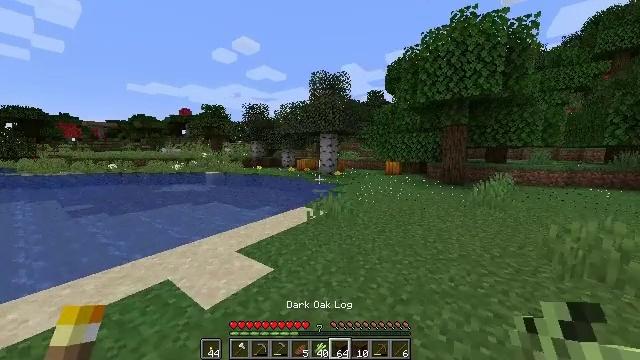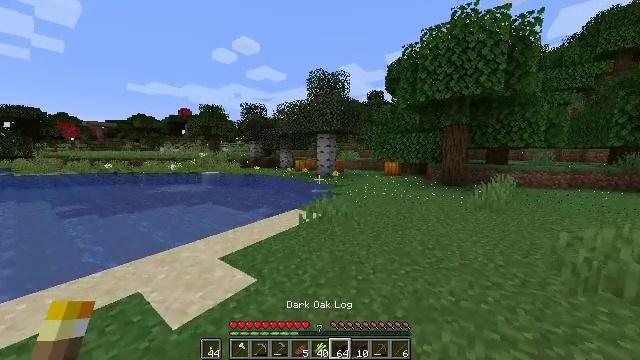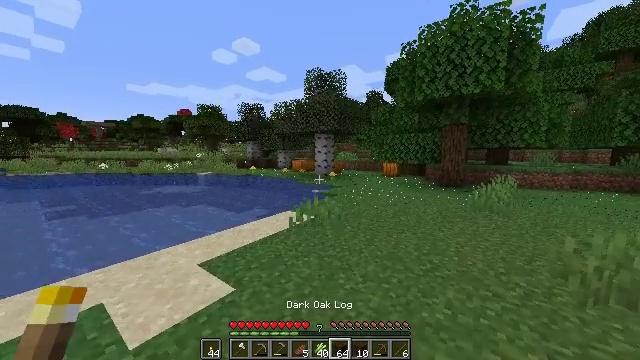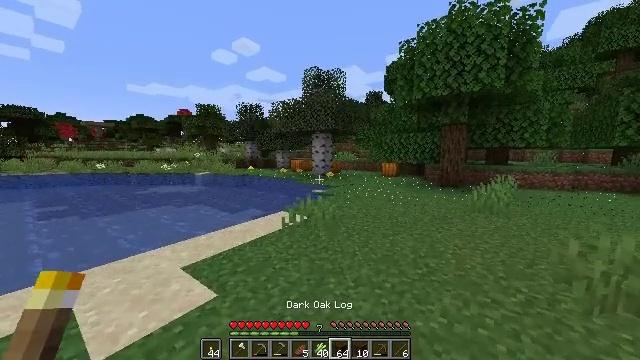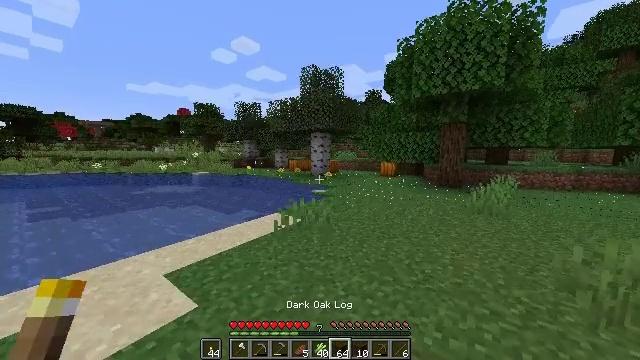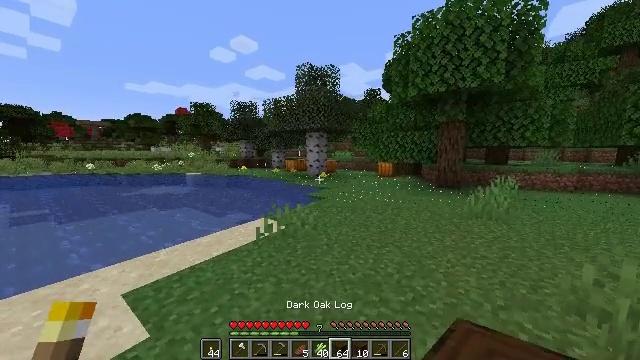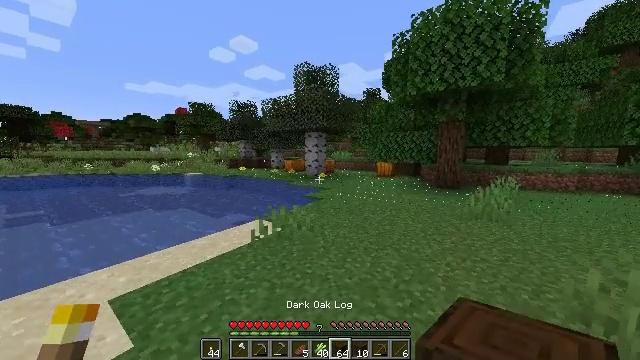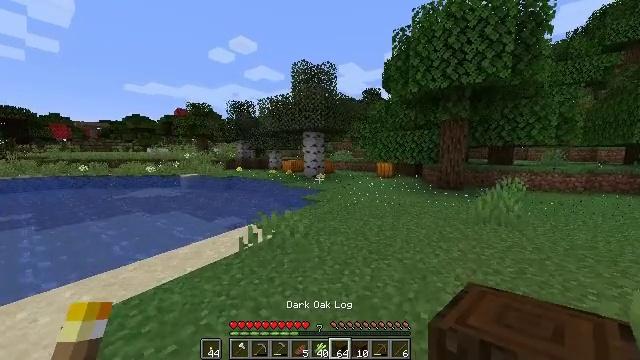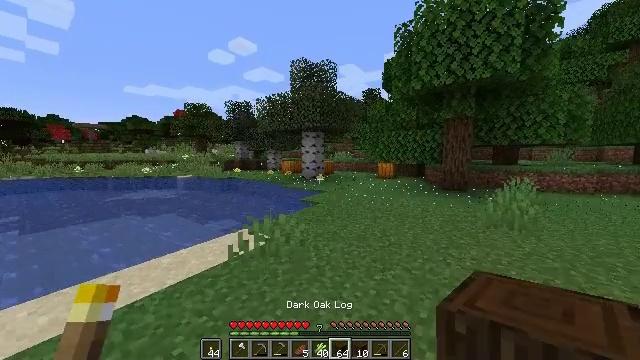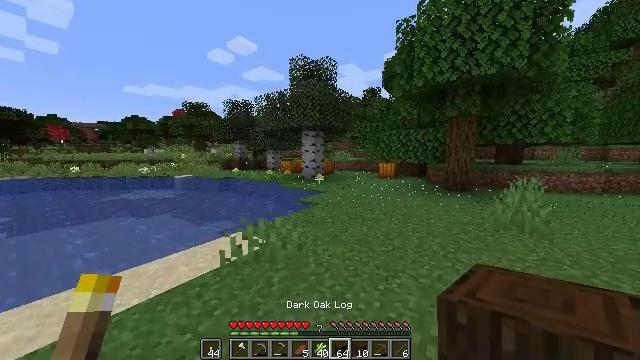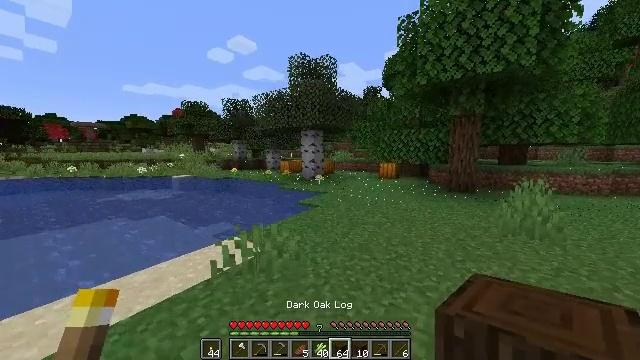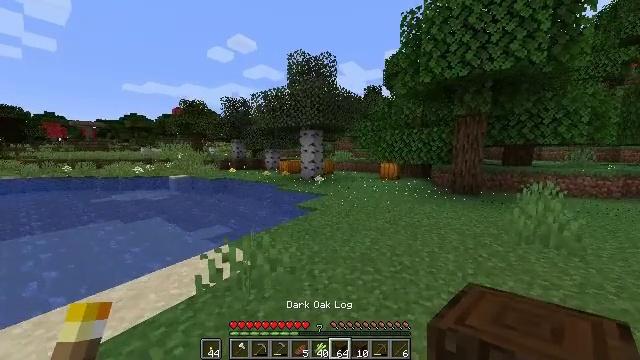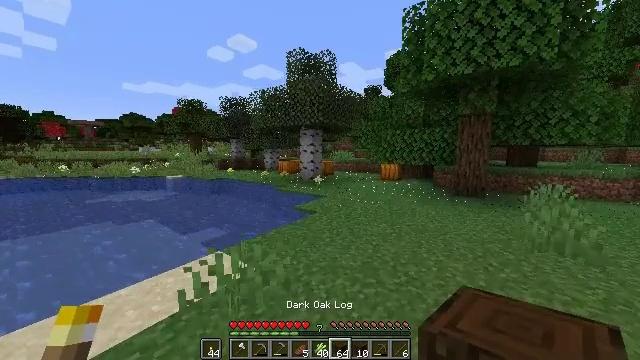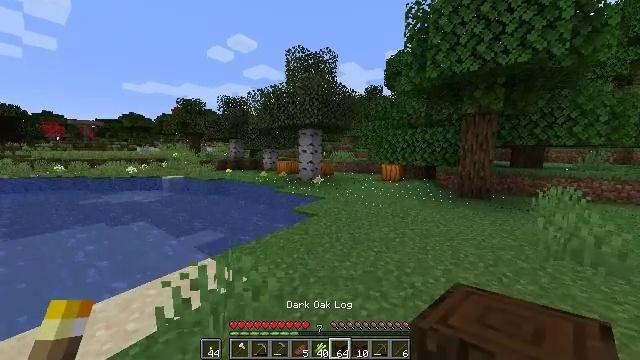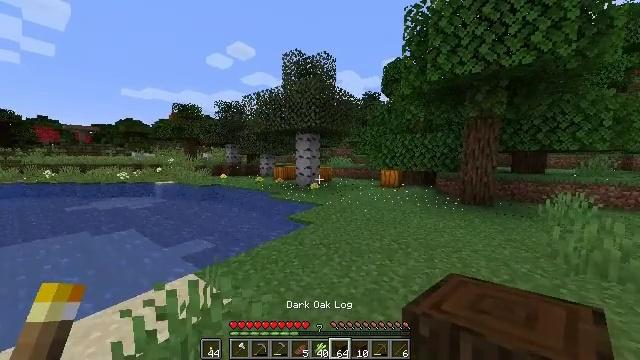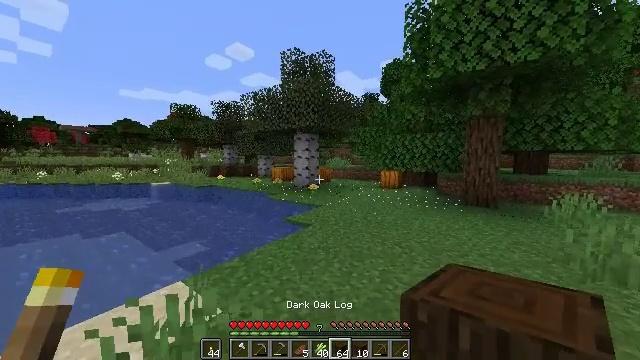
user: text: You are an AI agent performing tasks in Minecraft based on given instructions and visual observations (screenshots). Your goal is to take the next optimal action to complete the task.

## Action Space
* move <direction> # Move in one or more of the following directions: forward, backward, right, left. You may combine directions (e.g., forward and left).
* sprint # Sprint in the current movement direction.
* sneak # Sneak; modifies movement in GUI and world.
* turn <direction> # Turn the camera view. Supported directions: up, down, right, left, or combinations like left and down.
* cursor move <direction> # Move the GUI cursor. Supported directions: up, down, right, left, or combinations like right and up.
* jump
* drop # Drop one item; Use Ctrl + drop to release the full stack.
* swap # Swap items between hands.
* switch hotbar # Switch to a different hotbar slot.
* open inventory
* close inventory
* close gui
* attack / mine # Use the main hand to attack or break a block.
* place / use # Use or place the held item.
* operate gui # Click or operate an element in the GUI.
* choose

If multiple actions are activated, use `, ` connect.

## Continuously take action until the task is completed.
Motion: motion action
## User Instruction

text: Break the pumpkin to collect it.
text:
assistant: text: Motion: move forward and move right, sprint
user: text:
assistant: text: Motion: move forward and move right, sprint
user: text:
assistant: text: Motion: move forward and move right, sprint
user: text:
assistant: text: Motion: move forward and move right, sprint
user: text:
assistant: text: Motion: move forward and move right, sprint
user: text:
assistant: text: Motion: move forward, sprint
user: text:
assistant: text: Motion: move forward, sprint
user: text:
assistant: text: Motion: move forward, sprint
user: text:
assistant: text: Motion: move forward, sprint
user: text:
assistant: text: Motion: move forward, sprint
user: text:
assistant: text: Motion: move forward, sprint
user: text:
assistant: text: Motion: move forward, sprint
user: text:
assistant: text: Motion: move forward, sprint
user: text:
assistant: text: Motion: move forward, sprint, turn up
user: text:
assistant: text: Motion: move forward, sprint
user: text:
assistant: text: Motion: move forward, sprint
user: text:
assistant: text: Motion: move forward, sprint
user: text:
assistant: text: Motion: move forward and move right, sprint
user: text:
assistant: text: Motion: move forward and move right, sprint
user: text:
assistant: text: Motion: move forward and move right, sprint
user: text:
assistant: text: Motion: move forward and move right, sprint, attack / mine
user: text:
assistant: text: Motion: move forward, sprint
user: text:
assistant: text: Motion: move forward, sprint, attack / mine
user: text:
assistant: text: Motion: move forward, sprint
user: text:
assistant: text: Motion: move forward, sprint
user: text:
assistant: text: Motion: move forward, sprint
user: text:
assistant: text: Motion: move forward, sprint
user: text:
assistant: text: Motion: move forward, sprint
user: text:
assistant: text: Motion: move forward, sprint
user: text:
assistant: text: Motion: move forward, sprint